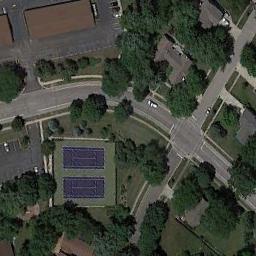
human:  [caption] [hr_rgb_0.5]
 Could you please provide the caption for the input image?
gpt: There is a tennis court on the upper left .

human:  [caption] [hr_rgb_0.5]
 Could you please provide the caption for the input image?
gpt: The tennis court is on the grass next to some trees and roads .

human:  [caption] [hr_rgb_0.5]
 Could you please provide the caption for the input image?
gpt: There are many trees around the tennis court .

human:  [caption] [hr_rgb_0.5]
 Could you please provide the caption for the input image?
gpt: Tennis court on the lawn surrounded by trees .

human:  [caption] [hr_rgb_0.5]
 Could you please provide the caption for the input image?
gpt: There are some green trees around the tennis court .